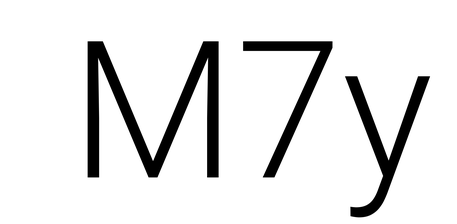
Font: Roboto_Light